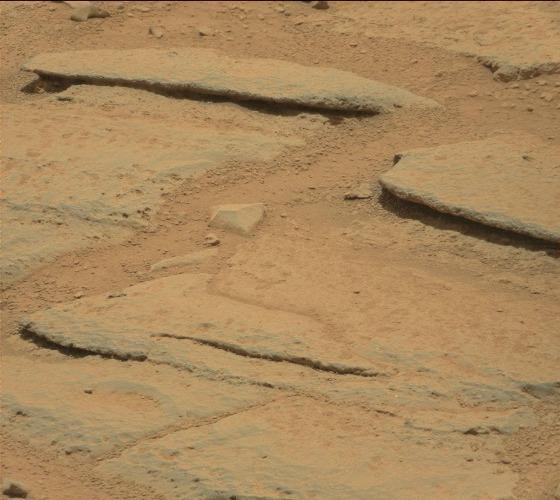
Terrain classes present: Bedrock, Gravel / Sand / Soil, Rock, Shadow